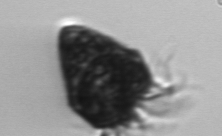
Label: Strombidium_morphotype2